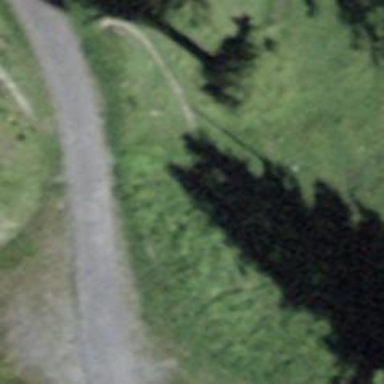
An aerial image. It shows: Dirt path.